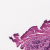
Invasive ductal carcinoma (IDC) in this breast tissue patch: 0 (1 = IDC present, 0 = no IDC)